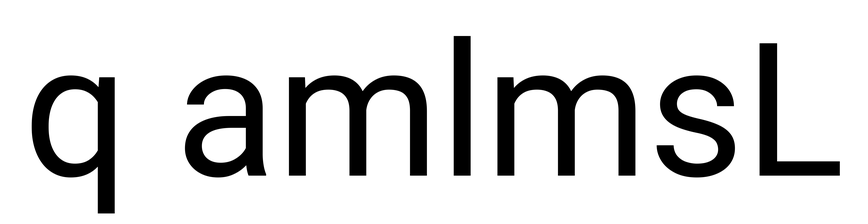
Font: Roboto_Regular